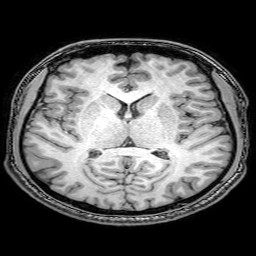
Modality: T1w
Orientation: coronal
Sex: male
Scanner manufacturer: philips
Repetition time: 0.008205 s
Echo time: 0.00376 s